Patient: sex M, age 78
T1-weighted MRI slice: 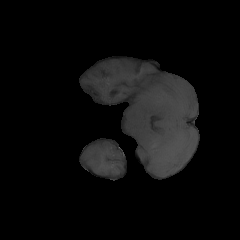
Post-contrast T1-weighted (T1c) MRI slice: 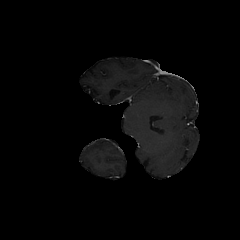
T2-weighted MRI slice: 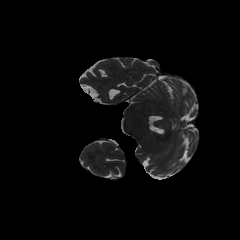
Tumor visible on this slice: no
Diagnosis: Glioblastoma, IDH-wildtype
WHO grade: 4